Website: home-depot
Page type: customer-info-address
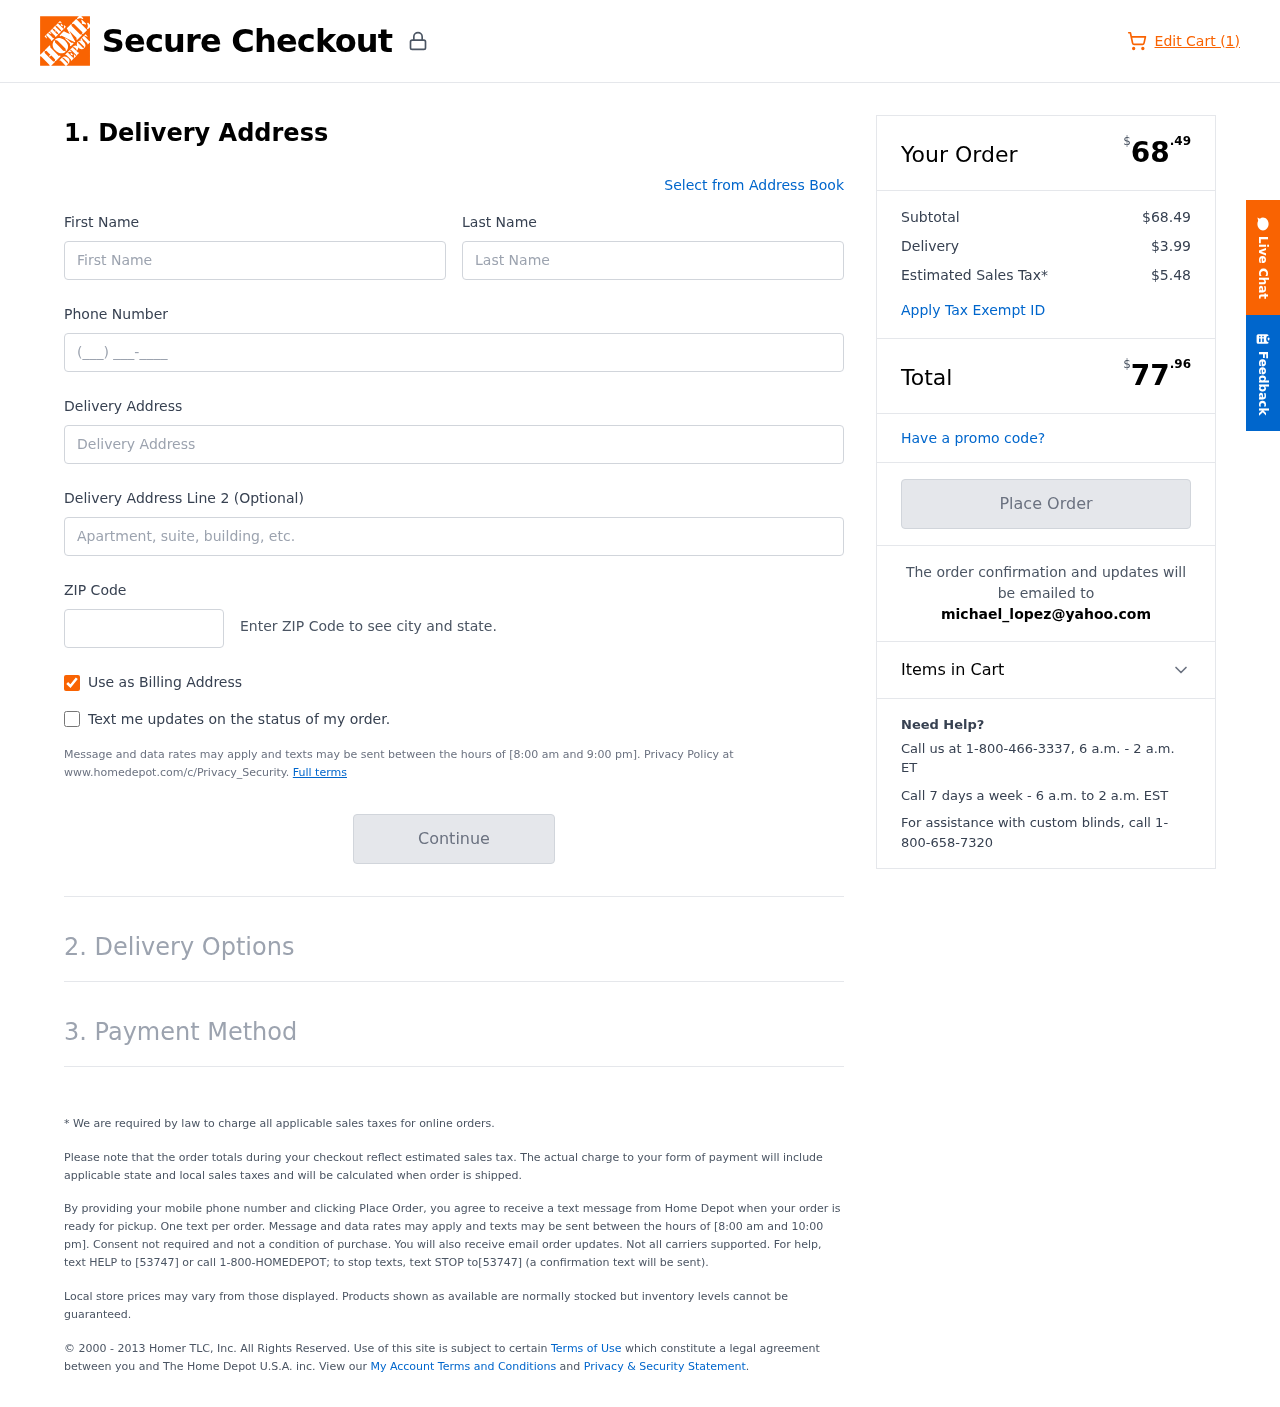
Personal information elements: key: PII_EMAIL
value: michael_lopez@yahoo.com
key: PII_FIRSTNAME
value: Michael
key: PII_LASTNAME
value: Lopez
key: PII_PHONE
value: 2099735211
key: PII_POSTCODE
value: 31395
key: PII_STREET
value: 7928 Andrea Springs Apt. 313
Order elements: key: ORDER_NUM_ITEMS
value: Edit Cart (1)
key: ORDER_SUBTOTAL_HEADER
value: $68.49
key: ORDER_SUBTOTAL
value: $68.49
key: ORDER_SHIPPING_COST
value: $3.99
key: ORDER_TAX
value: $5.48
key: ORDER_TOTAL2
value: $77.96